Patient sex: F
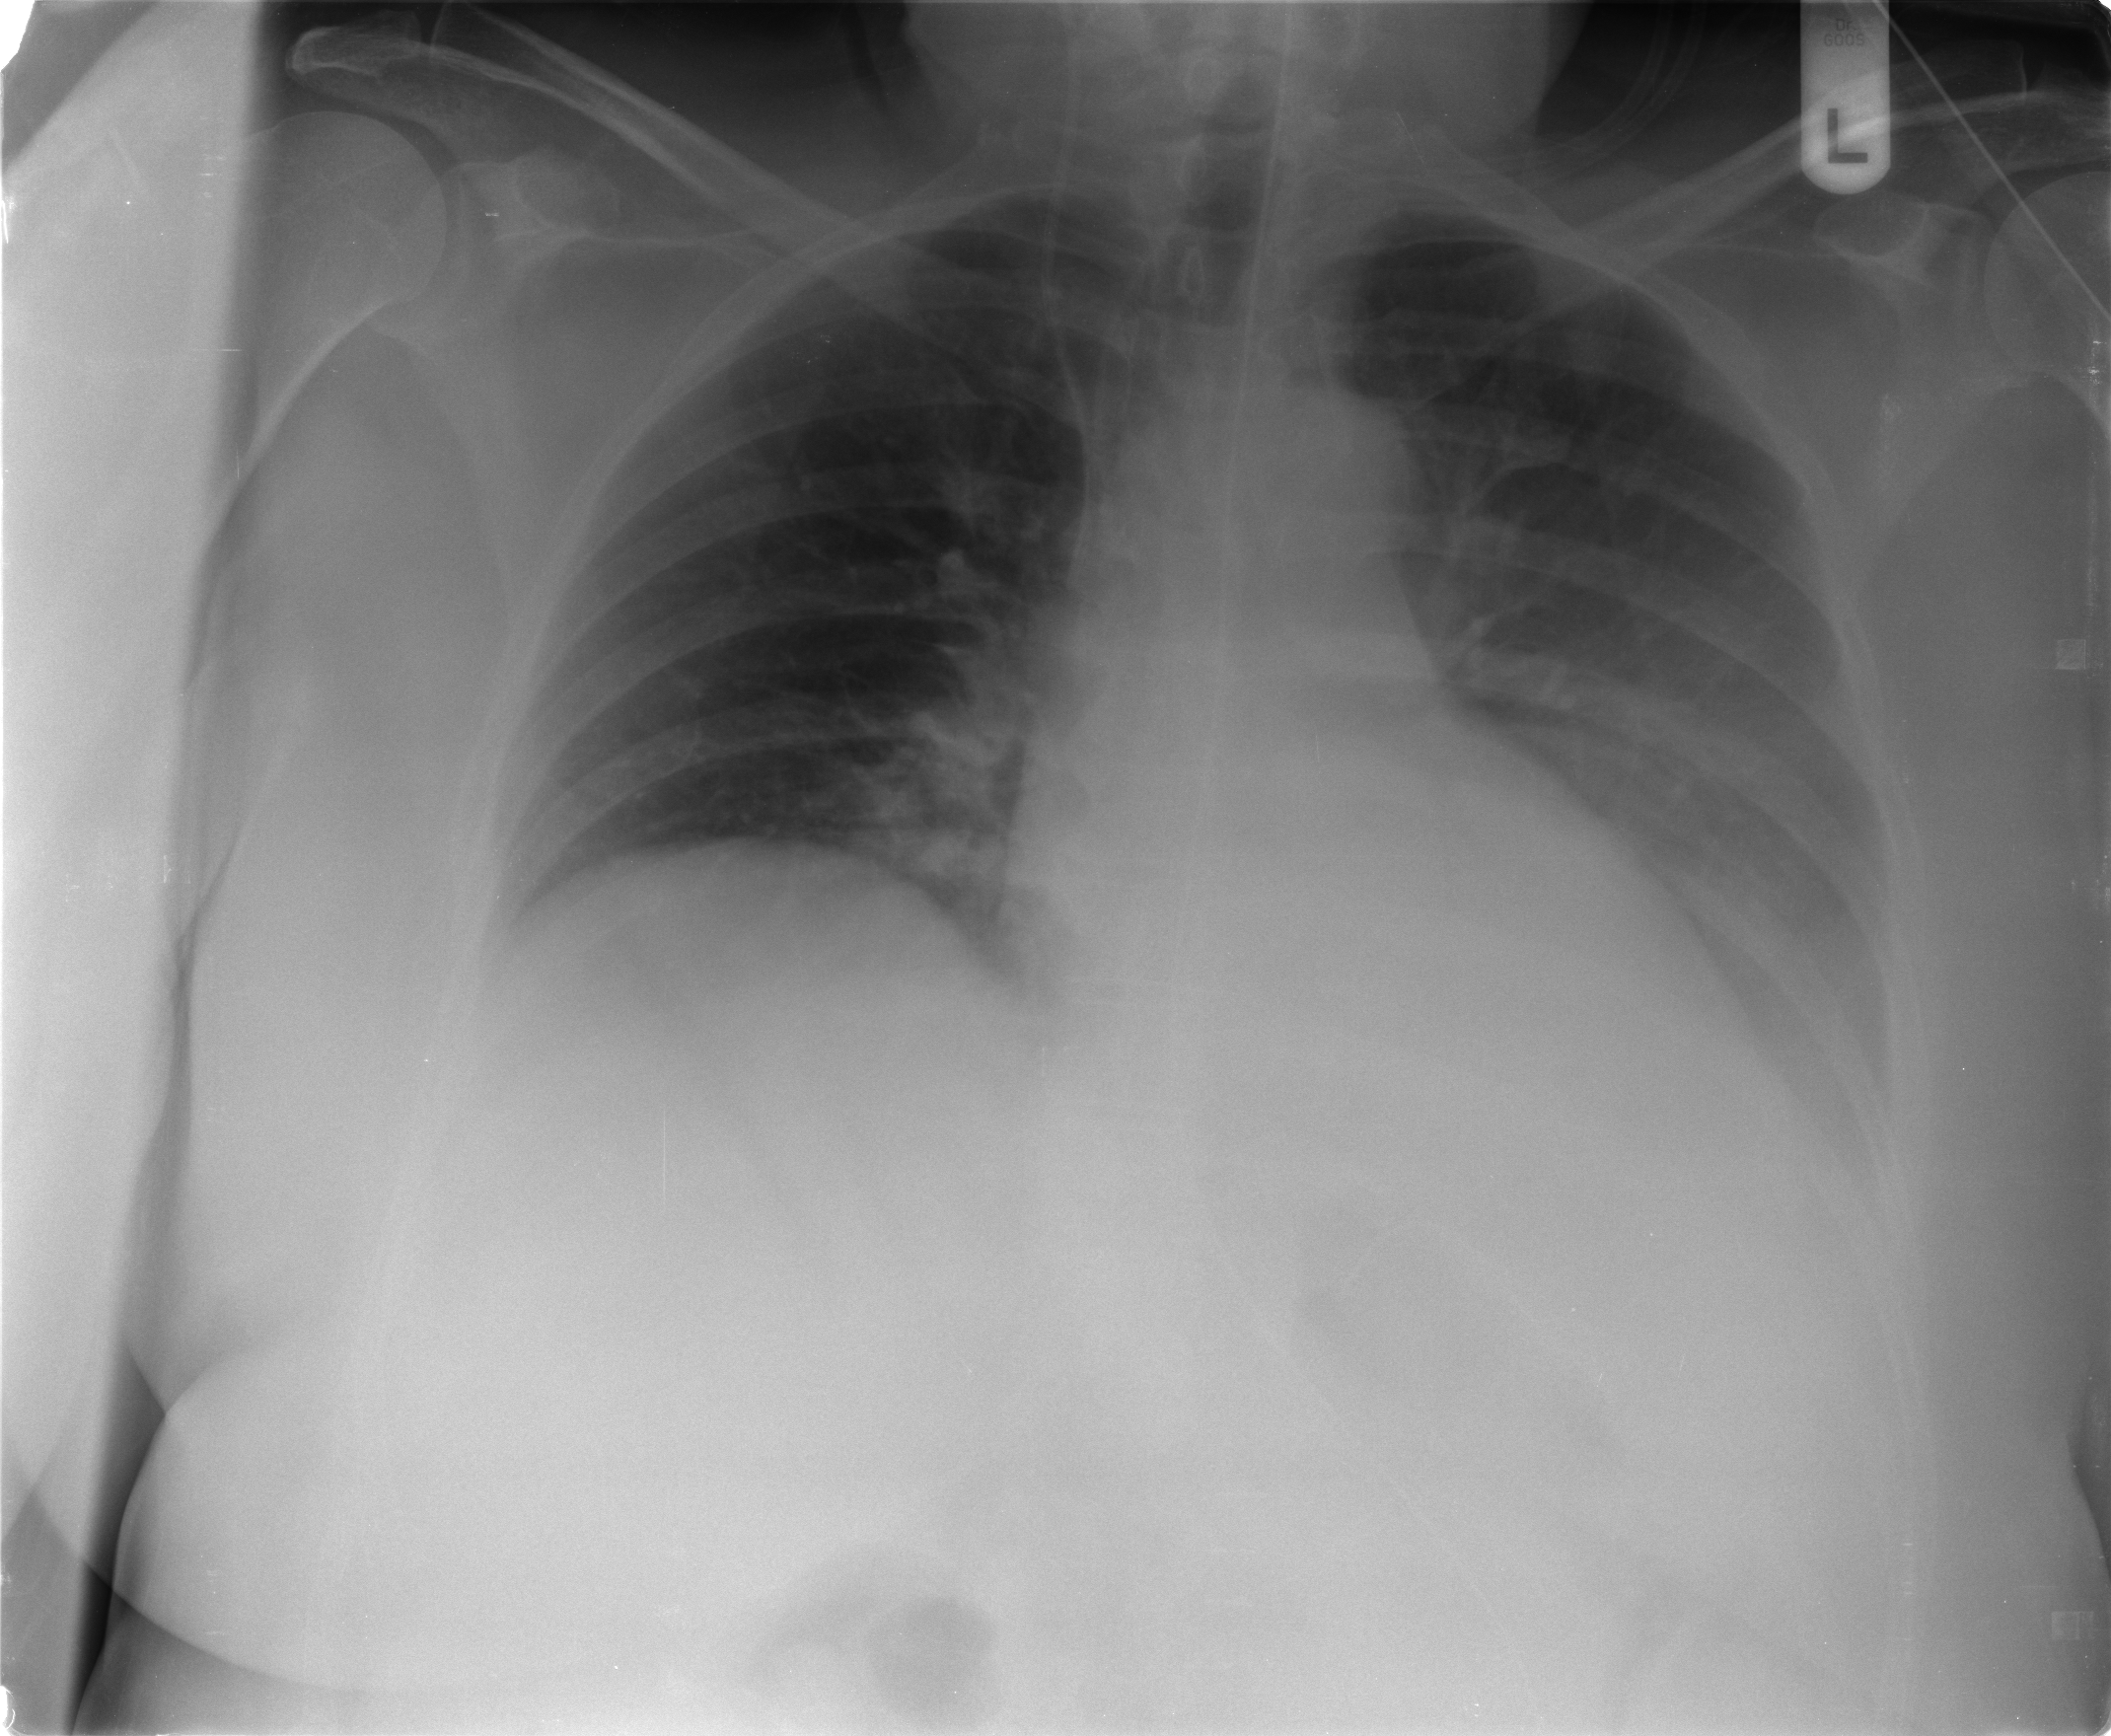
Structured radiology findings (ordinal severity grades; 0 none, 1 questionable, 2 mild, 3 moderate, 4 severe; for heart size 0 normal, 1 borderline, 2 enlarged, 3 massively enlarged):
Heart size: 2
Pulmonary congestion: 0
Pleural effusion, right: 0
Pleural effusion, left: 2
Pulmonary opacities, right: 0
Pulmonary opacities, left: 0
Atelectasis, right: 0
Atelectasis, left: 0